Interaction volume radius: 5 \u00c5
Interaction volume height: 30 \u00c5
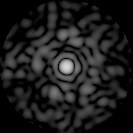
Disorder parameter: 0.8429